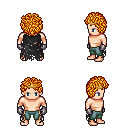
a pixel art fantasy rpg character, male body template, human, light skin, black tattered cape, teal pants, light blonde curly afro hairstyle, gold tiara, metal gloves, four views (front, back, left, right), 2x2 character sprite sheet, small pixel art, hard edges, no anti-aliasing